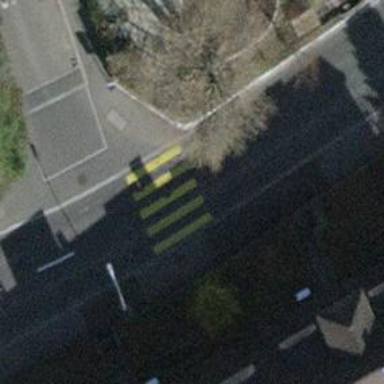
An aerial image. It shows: Uncontrolled zebra crossing on the road.